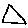
Label: triangle